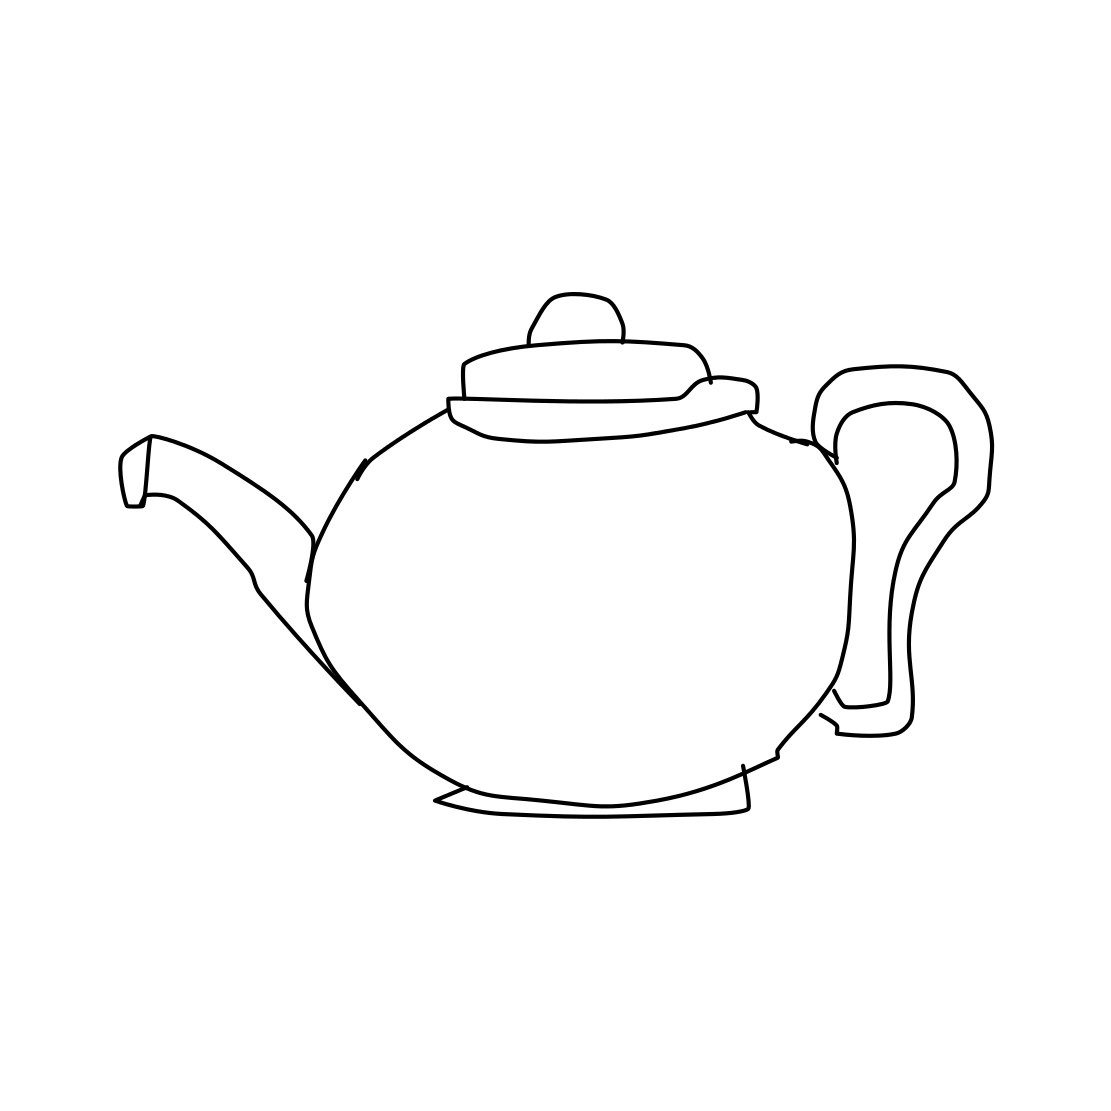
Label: teapot